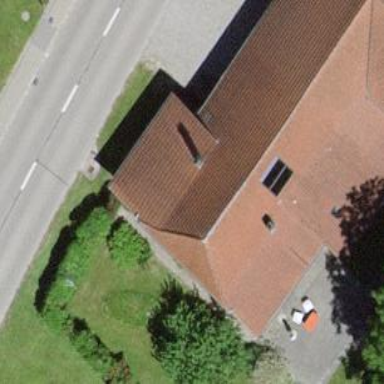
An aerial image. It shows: Farm building.